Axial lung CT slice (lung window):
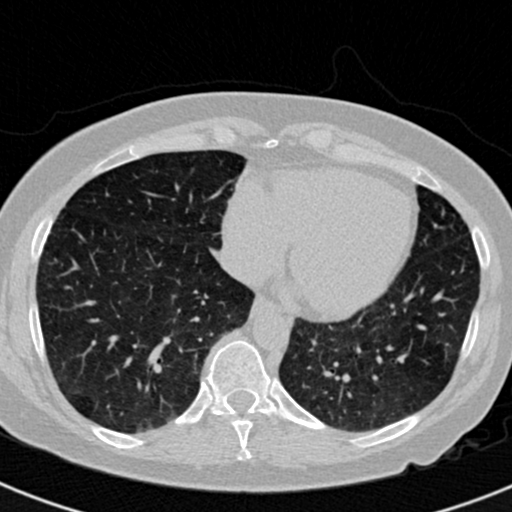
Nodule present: no